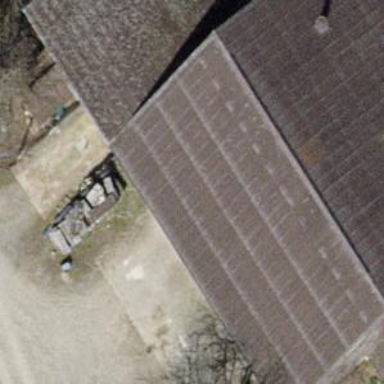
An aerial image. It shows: View of roof of building.